Question: i am trying to add 10 lines in an edittext by default when my app loads. I have defined a fixed height for my edittext.
It only shows one line by default no matter what i do, and more lines are added when i press Enter key. Below is my code. Properties 'minHeight' and 'minLines' does not work
'''
<com.example.EditTextt
android:id="@+id/editText1"
android:layout_width="match_parent"
android:layout_height="600dp"
android:minLines="10"
android:background="@android:color/transparent"
android:fadingEdge="vertical"
android:gravity="top"
android:padding="10dp"
android:scrollbars="vertical"
android:textSize="22sp" >
<requestFocus />
</com.example.EditTextt>
'''
See the image below. The lines appear when i press Enter key again and again. I want this much lines to appear by default like a notepad.
Here is my custom class for my EditText :-
EditTextt.Java
'''
package com.example;
import android.content.Context;
import android.graphics.Canvas;
import android.graphics.Paint;
import android.graphics.Rect;
import android.util.AttributeSet;
import android.widget.EditText;
public class LineEditText extends EditText {
private Rect mRect;
private Paint mPaint;
public LineEditText(Context context, AttributeSet attrs) {
super(context, attrs);
mRect = new Rect();
mPaint = new Paint();
mPaint.setStyle(Paint.Style.FILL);
mPaint.setColor(getResources().getColor(R.color.Exzeoblue)); //SET YOUR OWN COLOR HERE
}
@Override
protected void onDraw(Canvas canvas) {
// Gets the number of lines of text in the View.
int count = getLineCount();
// Gets the global Rectangle and Paint objects
Rect r = mRect;
Paint paint = mPaint;
// Draws one line in the rectangle for every line of text in the EditText
for (int i = 0; i < count; i++) {
// Gets the baseline coordinates for the current line of text
int baseline = getLineBounds(i, r);
/*
* Draws a line in the background from the left of the rectangle to the
* right, at a vertical position one dip below the baseline, using the
* "paint" object for details.
*/
canvas.drawLine(r.left, baseline + 1, r.right, baseline + 1, paint);
baseline += getLineHeight();//next line
}
// Finishes up by calling the parent method
super.onDraw(canvas);
}
}
'''
Now this code draws only one line at a time. I am unable to draw 10 lines by default

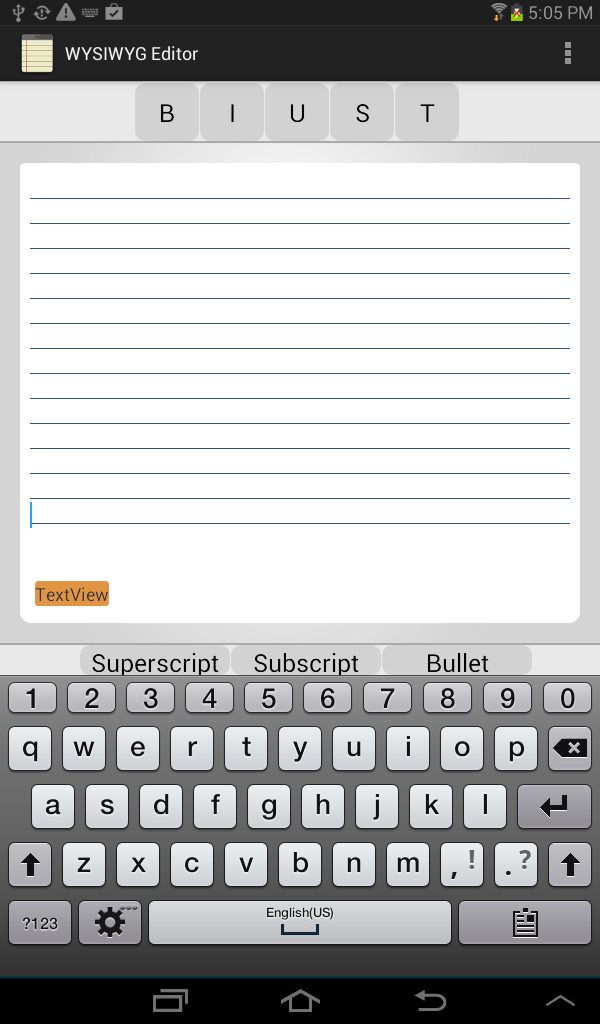
Answer: '''
import android.content.Context;
import android.graphics.Canvas;
import android.graphics.Color;
import android.graphics.Paint;
import android.graphics.Rect;
import android.util.AttributeSet;
import android.widget.EditText;
public class LineEditText extends EditText {
private Rect mRect;
private Paint mPaint;
int initialCount = 0;
public LineEditText(Context context, AttributeSet attrs) {
super(context, attrs);
mRect = new Rect();
mPaint = new Paint();
mPaint.setStyle(Paint.Style.FILL);
mPaint.setColor(Color.BLUE);
initialCount = getMinLines();
setLines(initialCount);
}
@Override
protected void onDraw(Canvas canvas) {
// Gets the number of lines of text in the View.
int count = getBaseline();
// Gets the global Rectangle and Paint objects
Rect r = mRect;
Paint paint = mPaint;
// Gets the baseline coordinates for the current line of text
int baseline = getLineBounds(0, r);
// Draws one line in the rectangle for every line of text in the EditText
for (int i = 0; i < count; i++) {
/*
* Draws a line in the background from the left of the rectangle to the
* right, at a vertical position one dip below the baseline, using the
* "paint" object for details.
*/
canvas.drawLine(r.left, baseline + 1, r.right, baseline + 1, paint);
baseline += getLineHeight();//next line
}
// Finishes up by calling the parent method
super.onDraw(canvas);
}
}
'''